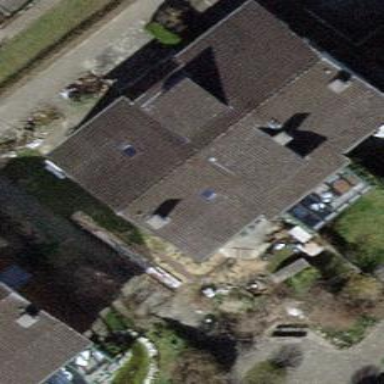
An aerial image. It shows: Terrace building with gabled roof.